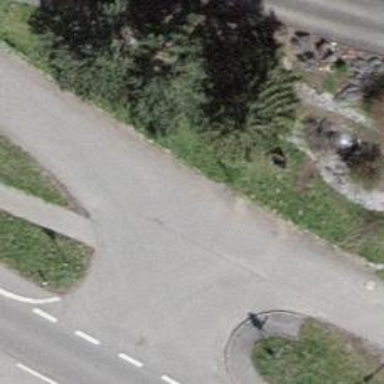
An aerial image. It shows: Emergency access point on the road.